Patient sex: M
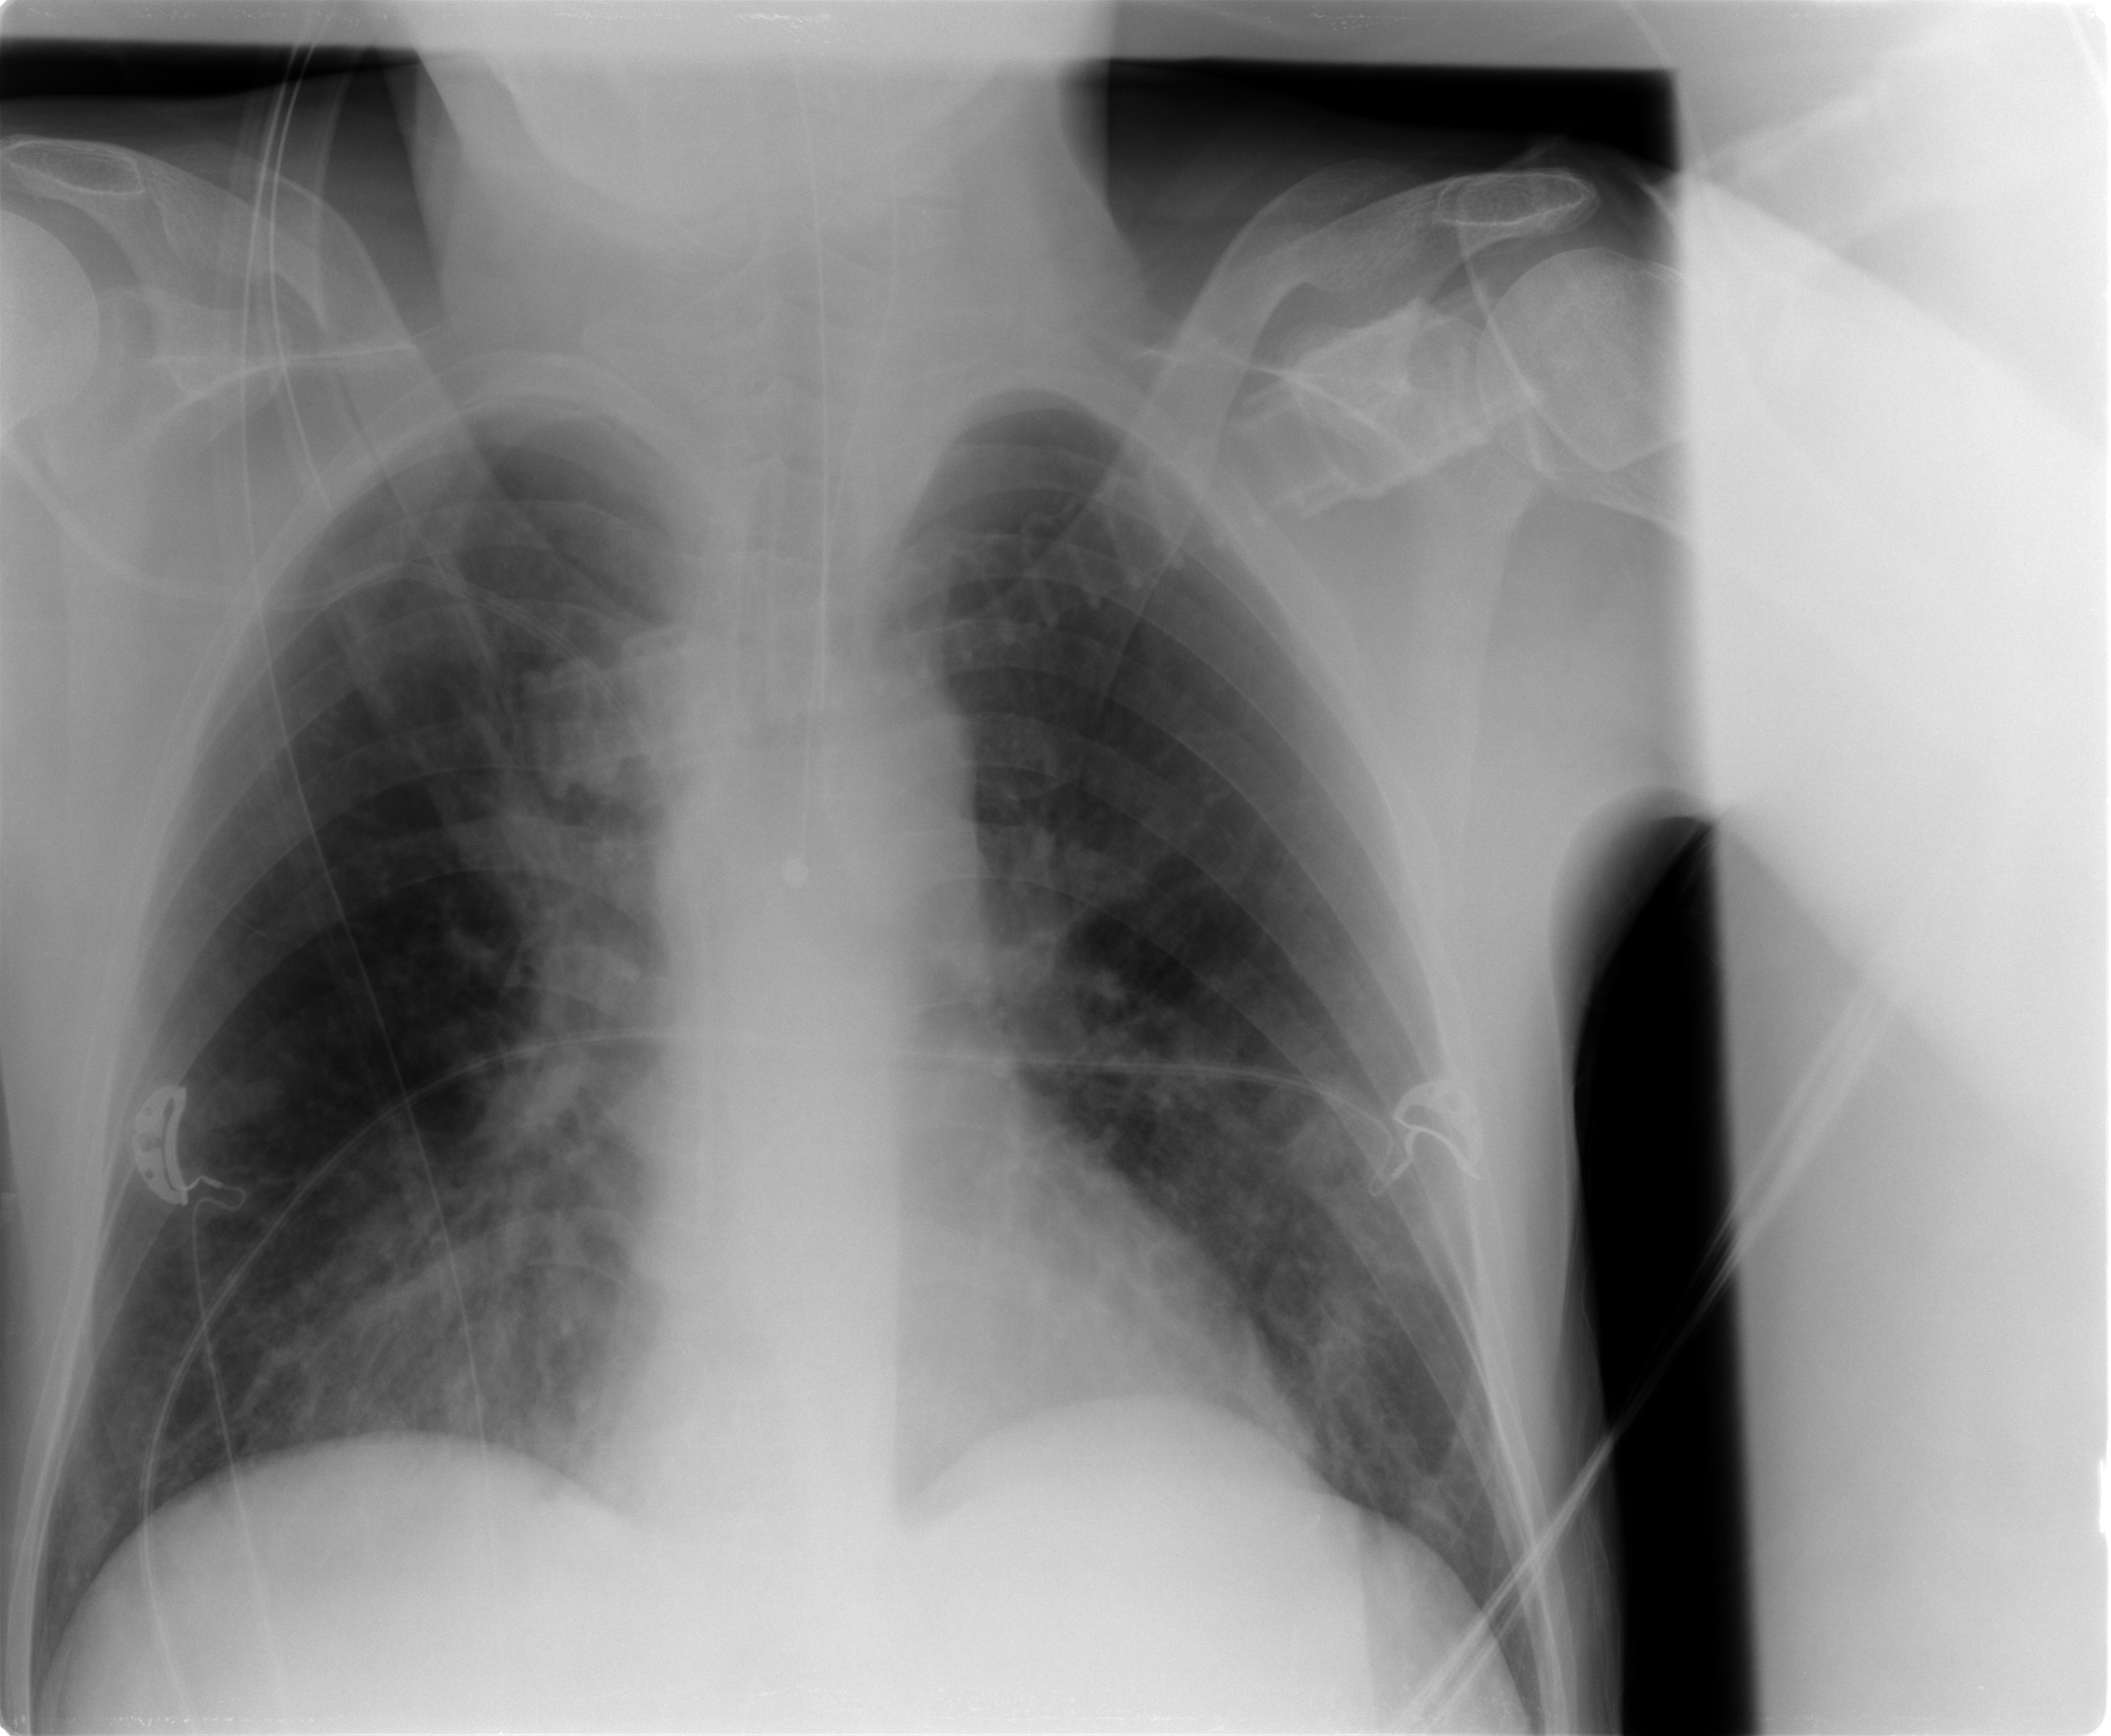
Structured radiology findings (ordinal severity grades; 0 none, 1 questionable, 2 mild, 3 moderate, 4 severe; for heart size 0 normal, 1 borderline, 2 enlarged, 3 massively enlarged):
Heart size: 0
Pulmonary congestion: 2
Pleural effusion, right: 0
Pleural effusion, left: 0
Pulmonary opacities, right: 2
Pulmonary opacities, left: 2
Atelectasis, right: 2
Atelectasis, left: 2